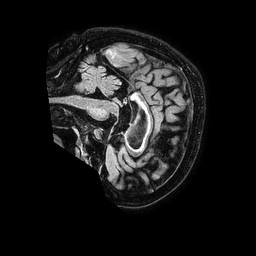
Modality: FLAIR
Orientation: sagittal
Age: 56
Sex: female
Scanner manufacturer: philips
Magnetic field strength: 1.5 T
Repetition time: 4.8 s
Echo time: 0.3 s